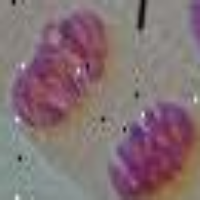
Label: telophase